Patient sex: M
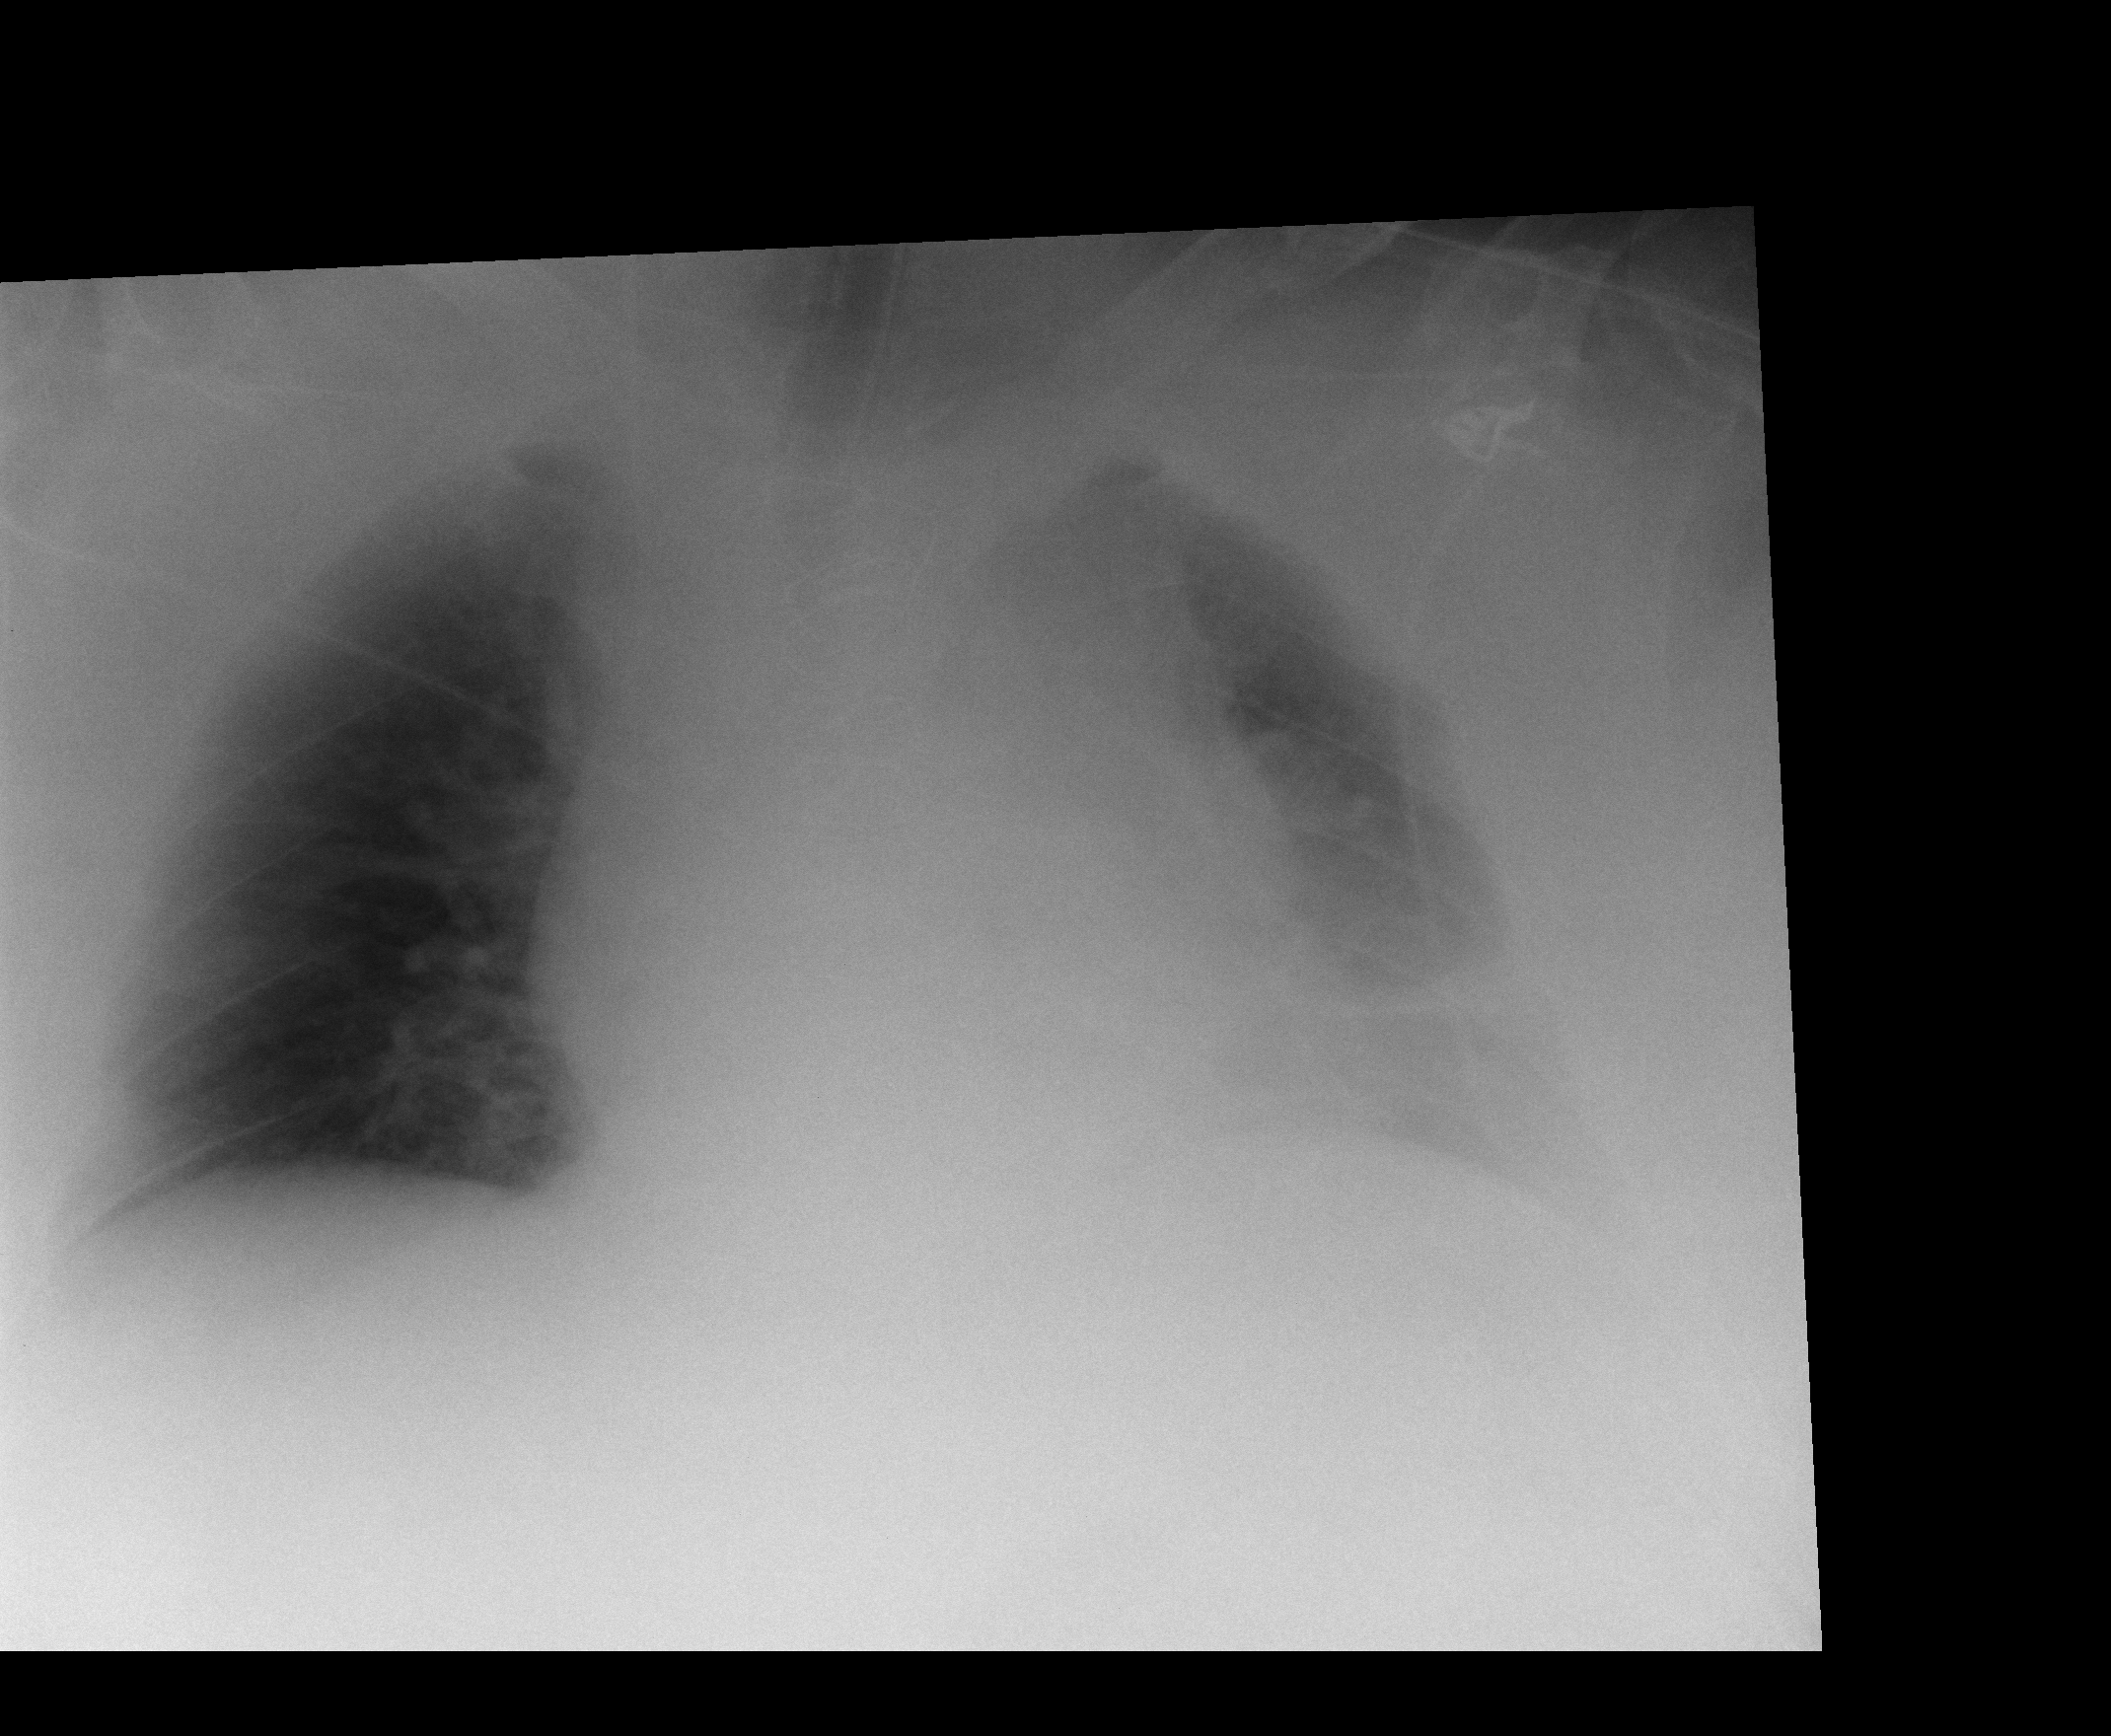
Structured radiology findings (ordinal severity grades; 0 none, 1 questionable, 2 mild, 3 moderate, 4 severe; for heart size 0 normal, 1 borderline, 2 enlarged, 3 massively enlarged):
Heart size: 2
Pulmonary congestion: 2
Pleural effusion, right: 0
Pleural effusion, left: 2
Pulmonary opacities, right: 0
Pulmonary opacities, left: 0
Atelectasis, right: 0
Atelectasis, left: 2